Interaction volume radius: 10 \u00c5
Interaction volume height: 10 \u00c5
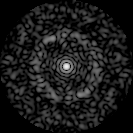
Disorder parameter: 0.8433